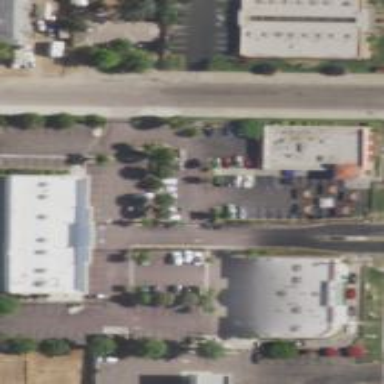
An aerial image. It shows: Commercial area with restaurant and mini shopping center.